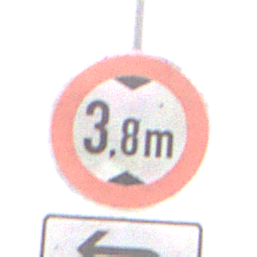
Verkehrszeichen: TatsaechlicheHoehe
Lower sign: RichtungsangabeDurchPfeile2
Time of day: MorningAfternoon
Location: Outdoor (Nature)
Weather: Overcast
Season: NotSpecified
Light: Natural